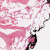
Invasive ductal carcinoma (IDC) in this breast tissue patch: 0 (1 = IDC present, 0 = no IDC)